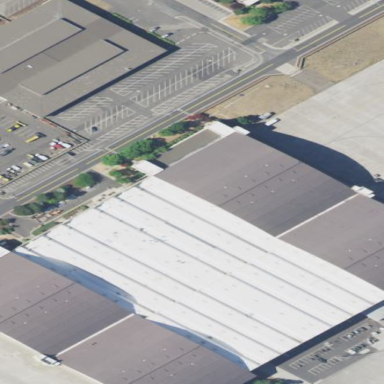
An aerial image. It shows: Building designed as airport hangar.